Question:
In the above example image, how do I go about preventing the blue highlight you can see on the top and right side of the 'NSOutlineView' control?
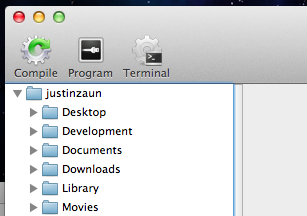
Answer: That's called the "Focus Ring". You should be able to stop your view from drawing it either through IB:

Or in code, using <URL>:
'''
[myView setFocusRingType:NSFocusRingTypeNone];
'''